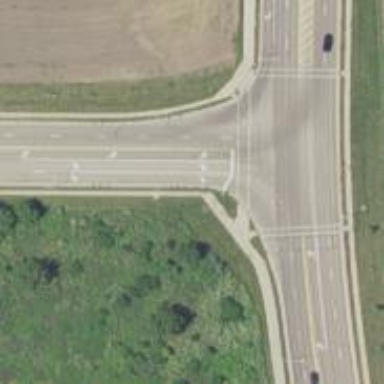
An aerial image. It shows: Uncontrolled road crossing with markings in the form of lines.